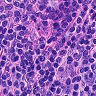
Metastatic tissue present: no